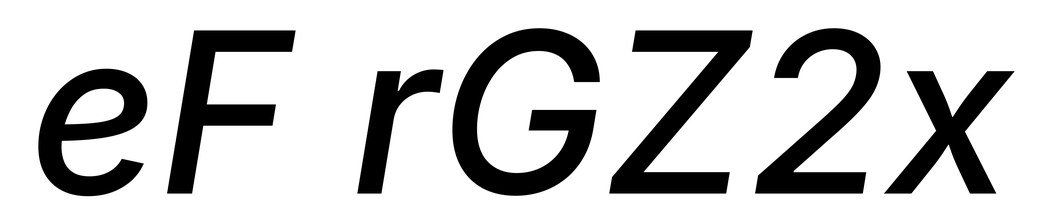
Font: Inter-Italic_Medium_Italic